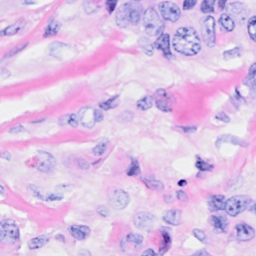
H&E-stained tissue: Breast